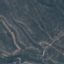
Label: HerbaceousVegetation